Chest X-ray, AP view. Patient: 78 years old, sex M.
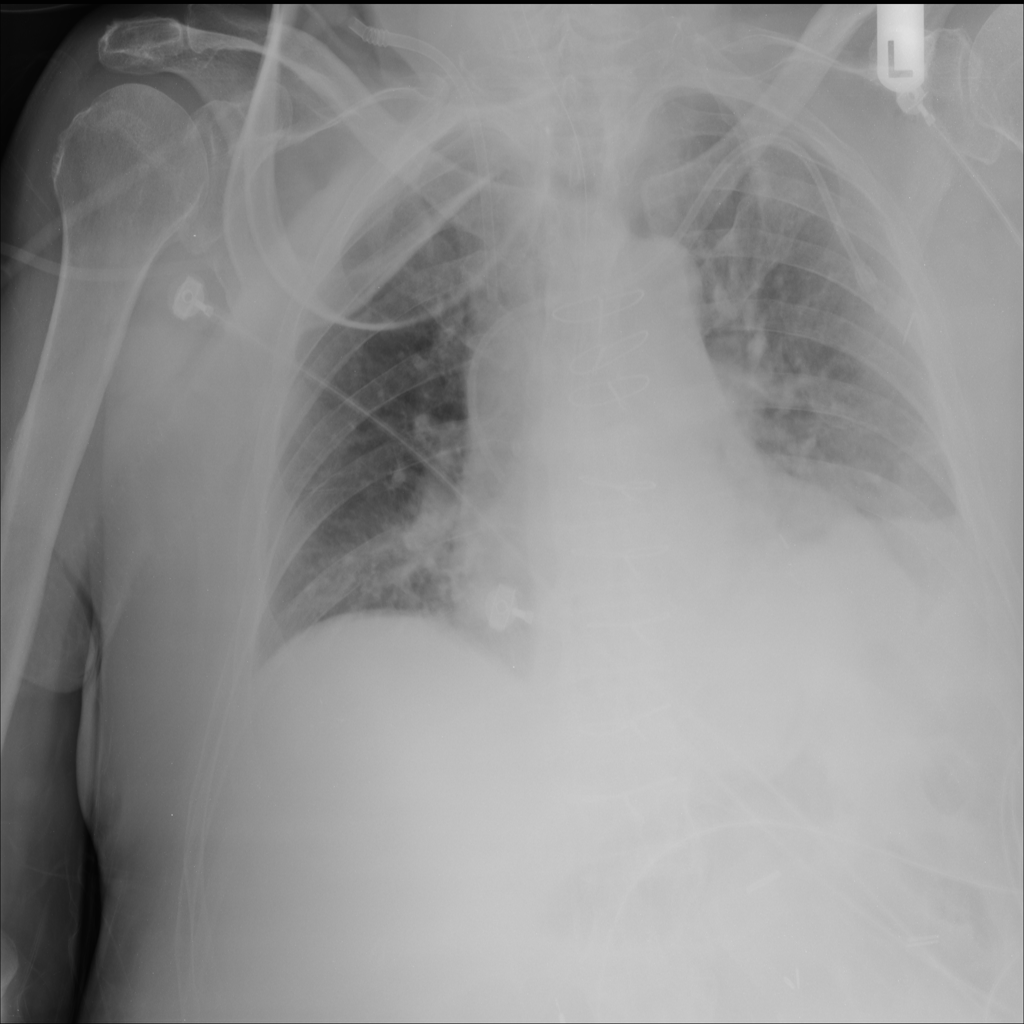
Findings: Atelectasis, Consolidation